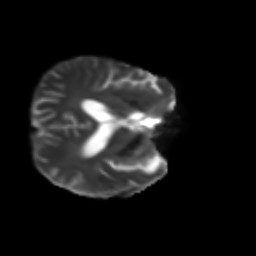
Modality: T2w
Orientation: axial
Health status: ill
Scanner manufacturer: siemens
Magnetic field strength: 3 T
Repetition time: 6.8 s
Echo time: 0.097 s